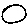
Label: circle